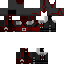
A male skeleton skin with dark skin, wearing brown helmet dressed in a red armor chest and red pants, featuring a closed mouth.